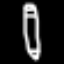
Label: pencil